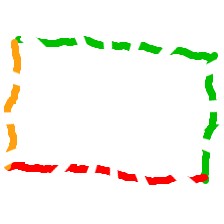
Shape: rectangle